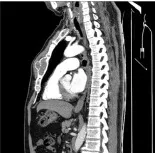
Appearance and preoperative images of the patients. Male patient. The tumour is shown in cross-sectional.
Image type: radiology (ct)